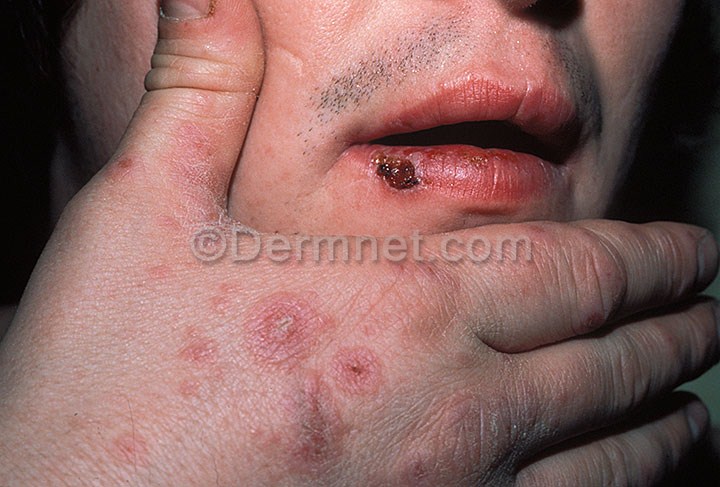
Disease: Vasculitis Photos